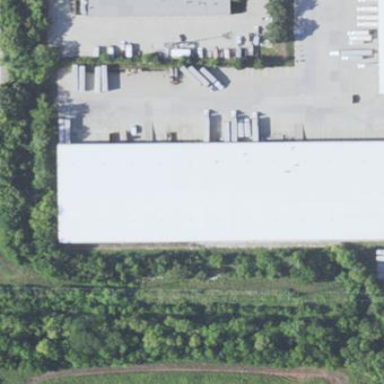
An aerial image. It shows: Warehouse building.